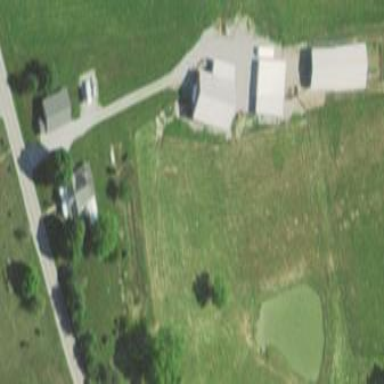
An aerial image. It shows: Farmyard area.